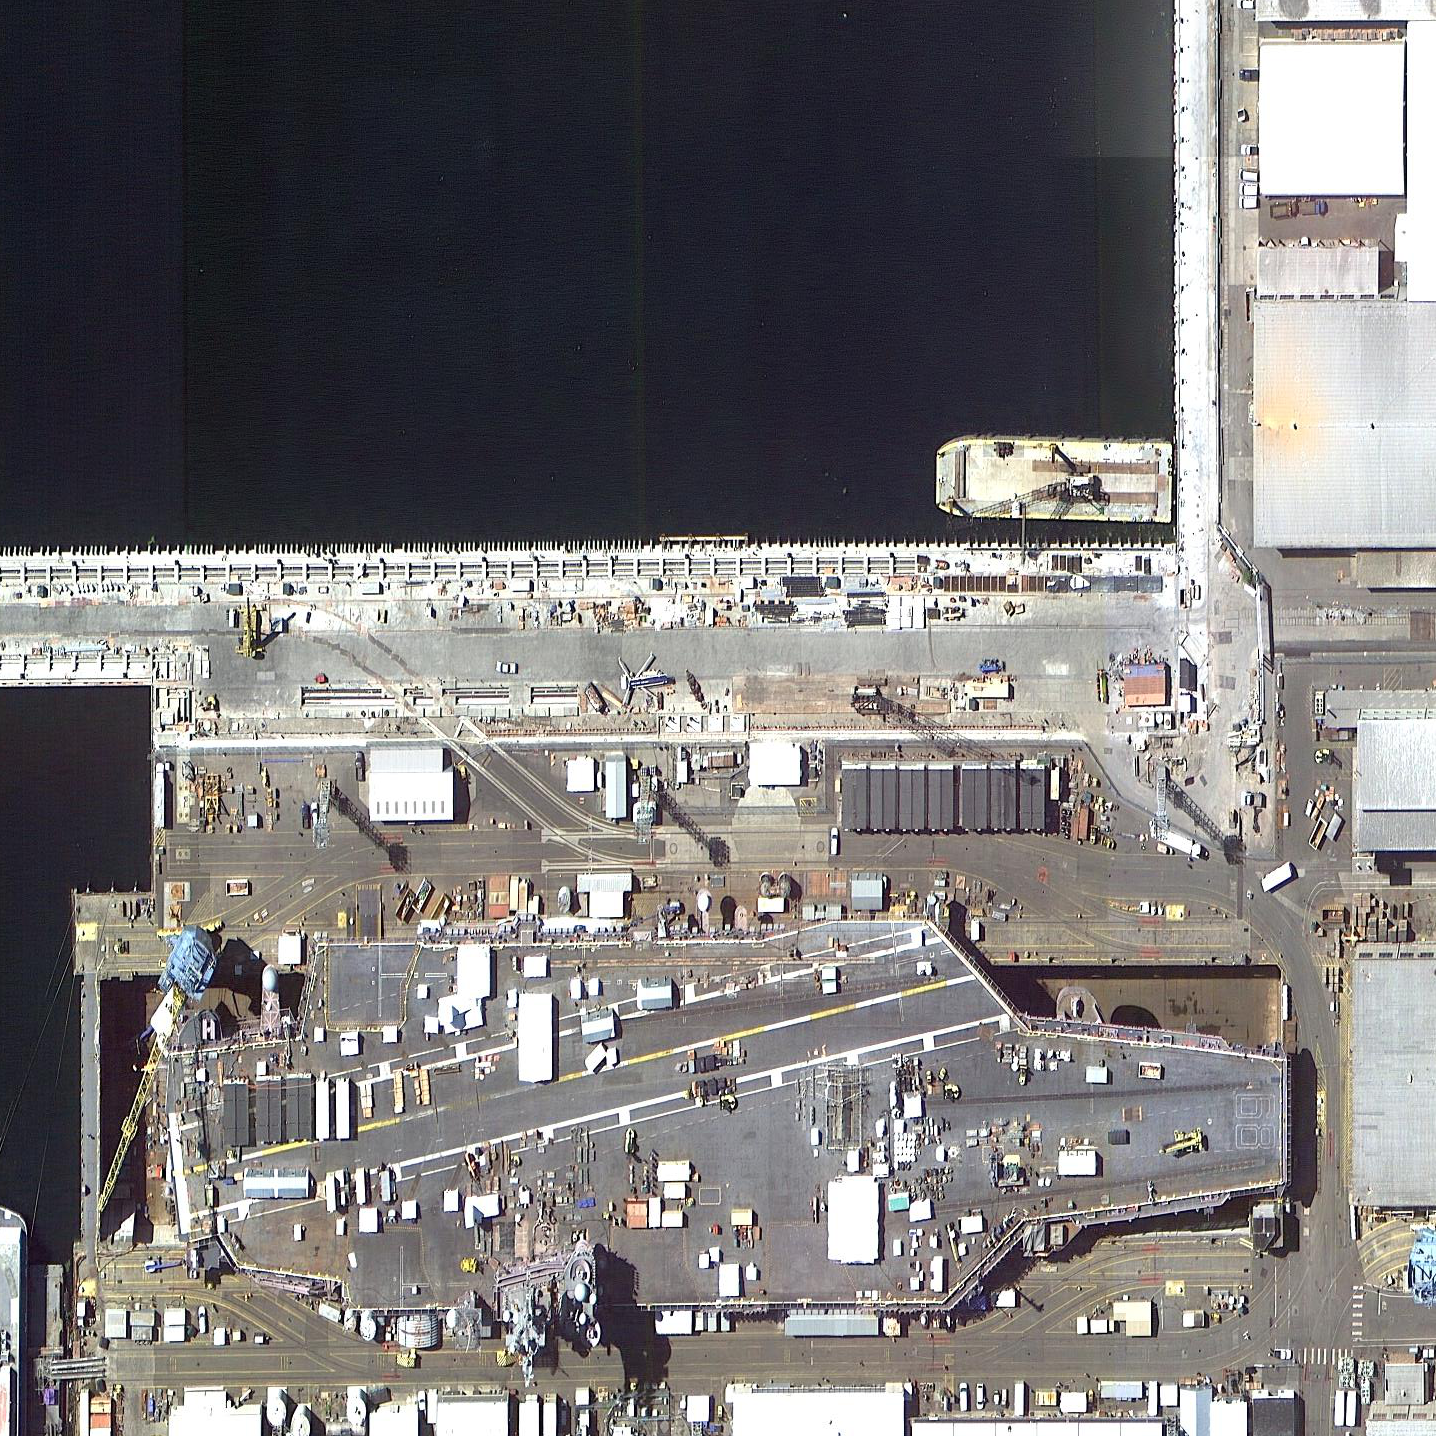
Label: aircraft_carrier